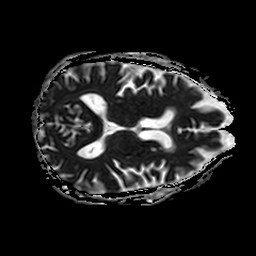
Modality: ADC
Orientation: axial
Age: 81
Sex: male
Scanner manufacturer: philips
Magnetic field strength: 3 T
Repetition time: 3.339 s
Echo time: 0.076 s